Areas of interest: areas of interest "Fitness Center"
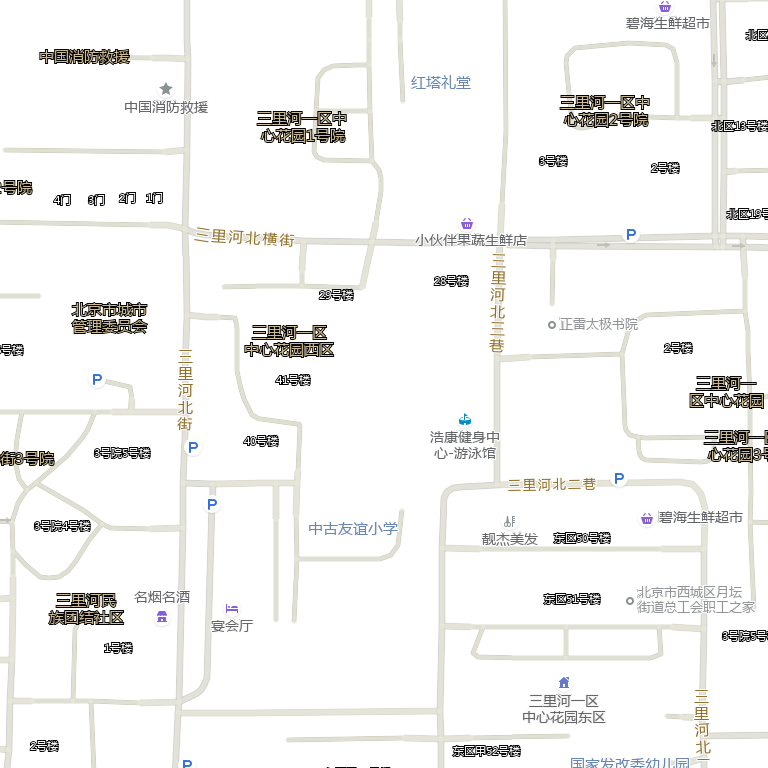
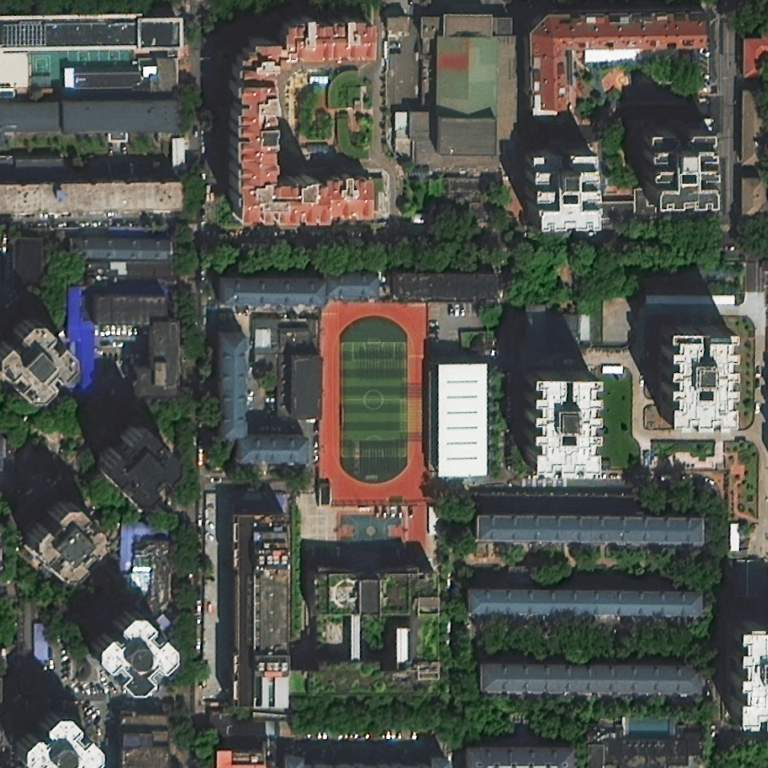